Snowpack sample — Buffalo Mountain, Silverthorne, Colorado, USA (1/25/25, 10:11 AM MST)
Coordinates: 39.6222, -106.1139
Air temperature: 22 °F
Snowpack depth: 110 cm
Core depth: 30 cm
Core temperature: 42.8 °F
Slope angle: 12°, slope face: 102°
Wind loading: high
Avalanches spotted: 0
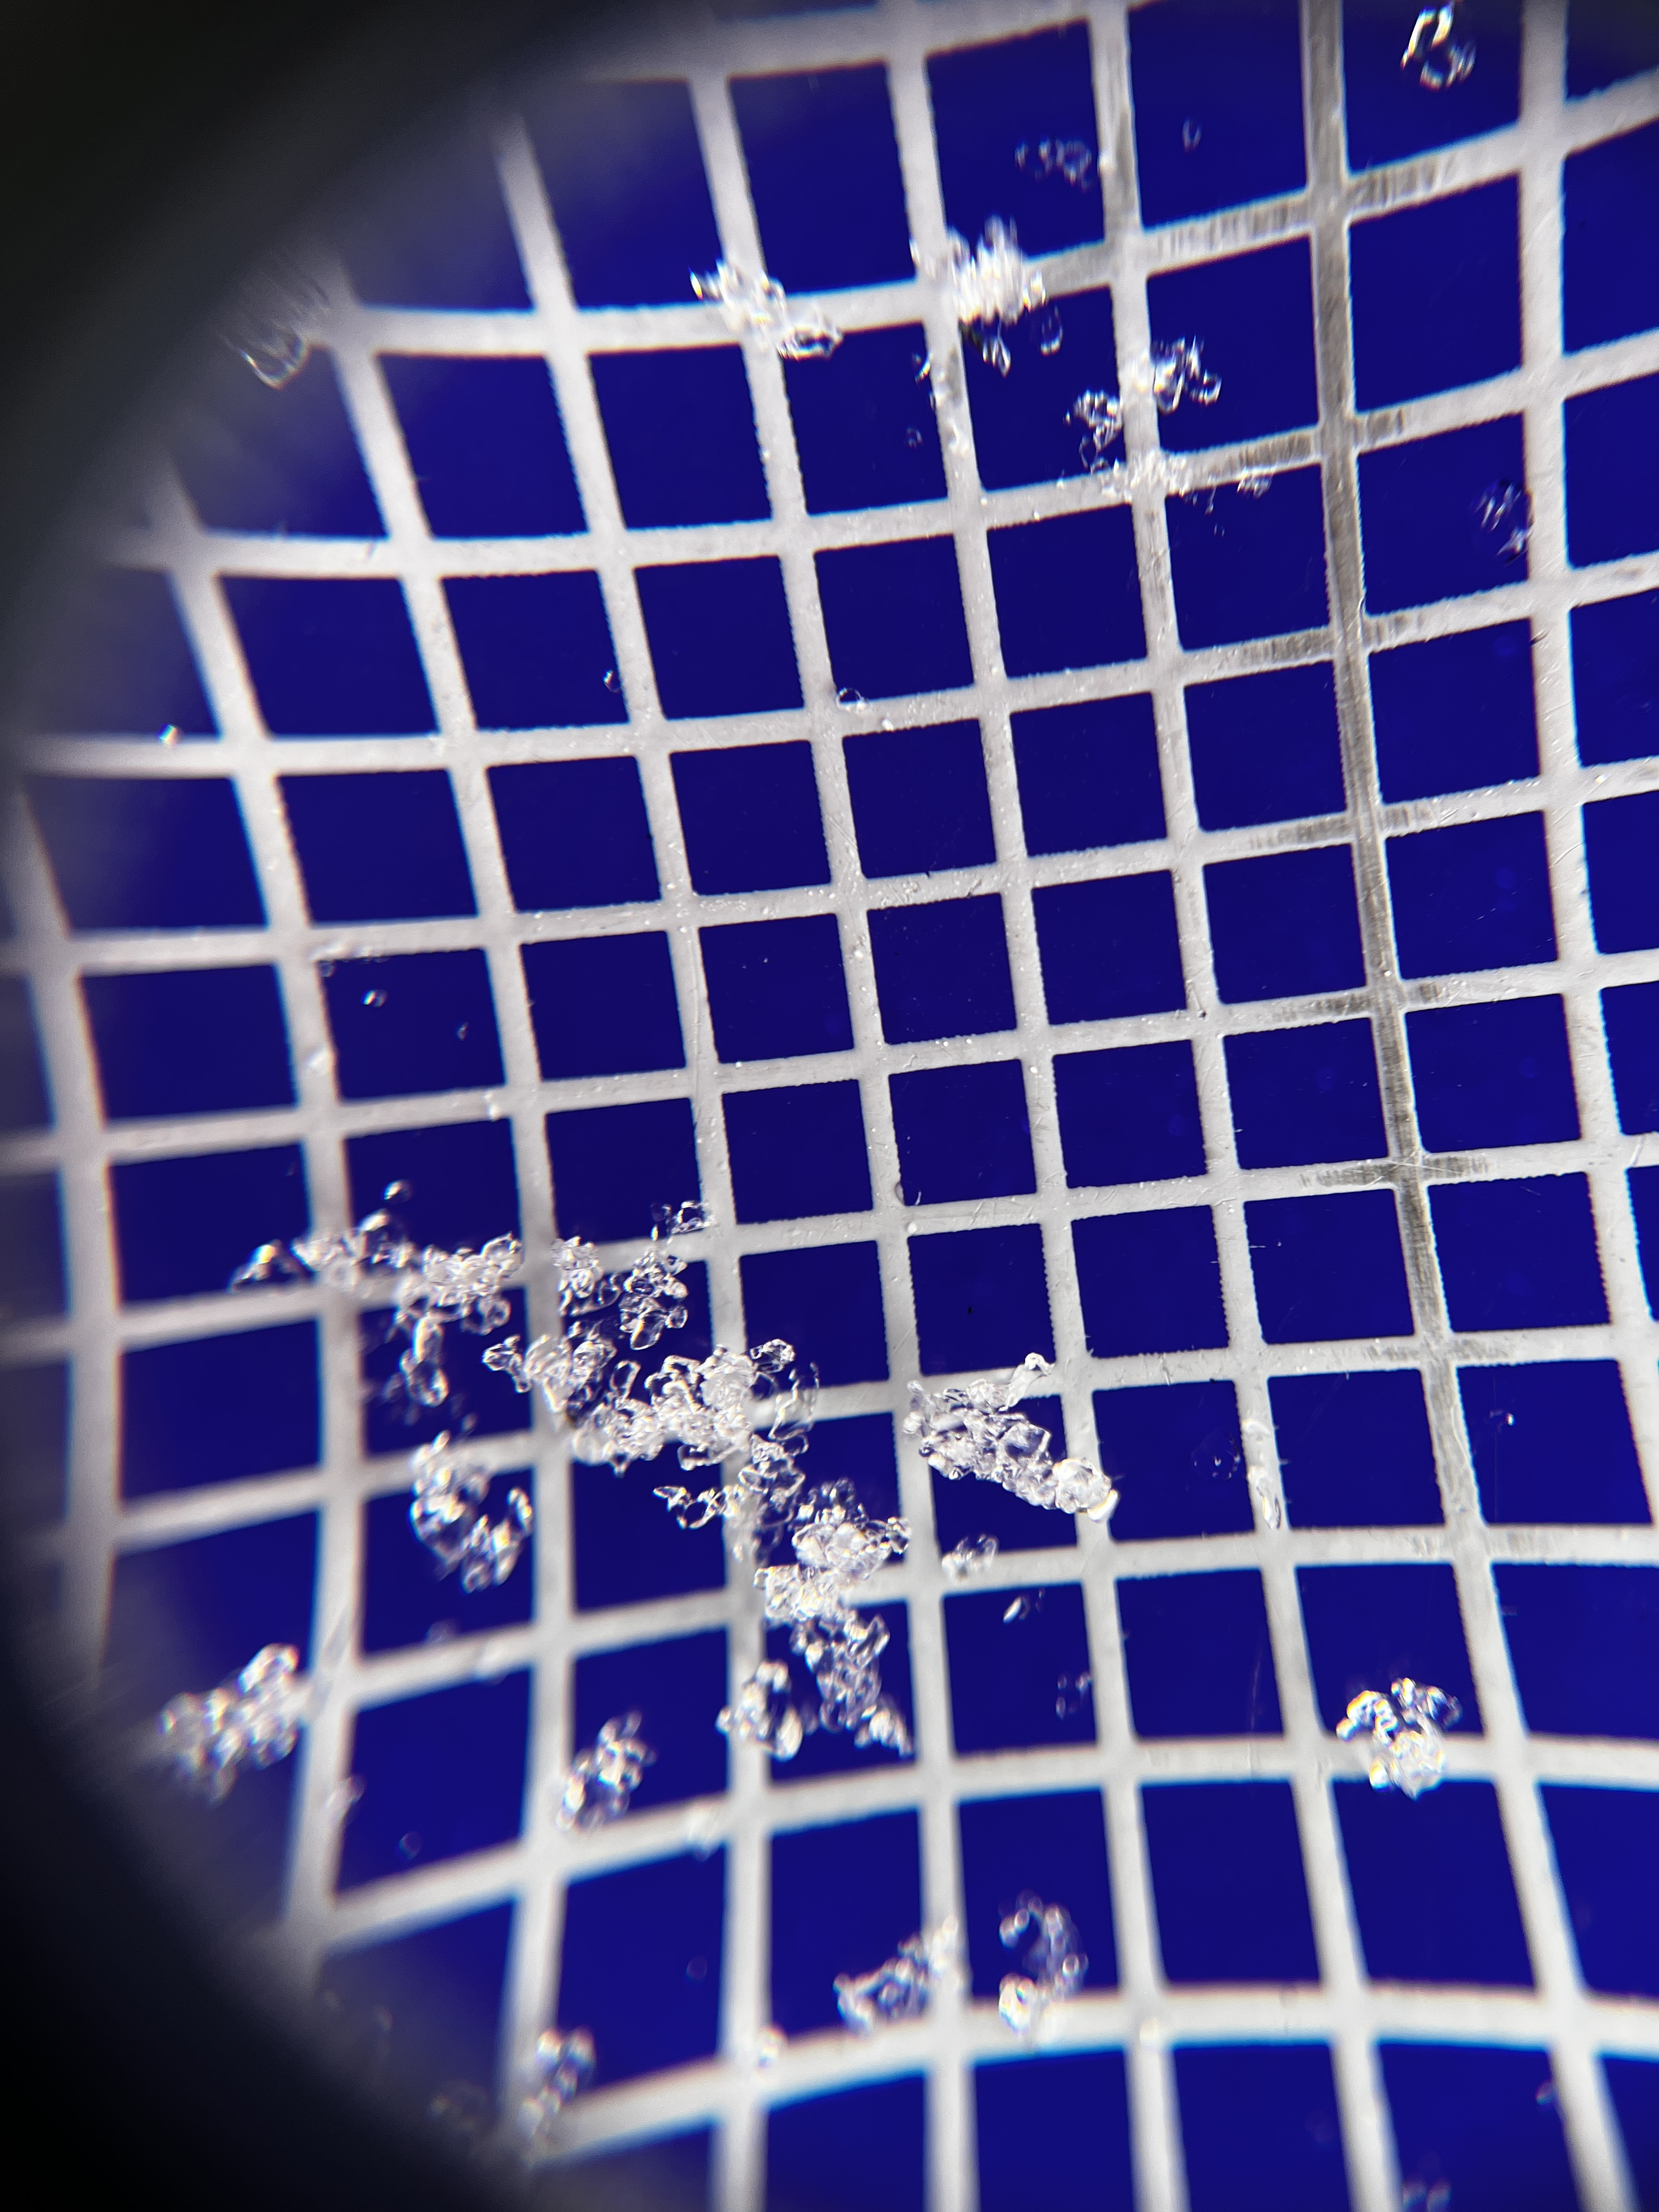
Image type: magnified_profile
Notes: No avalanches nearby, collected on the outskirts of a fire break 15 meters from the treeline, on way to Buffalo and Red Mountain